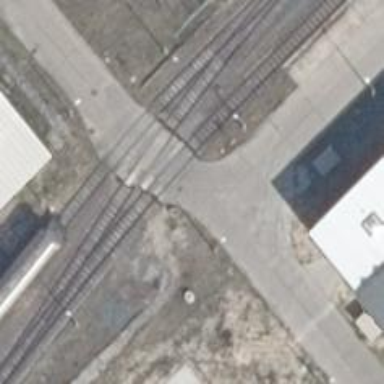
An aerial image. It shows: Railway level crossing.